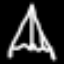
Label: The Eiffel Tower